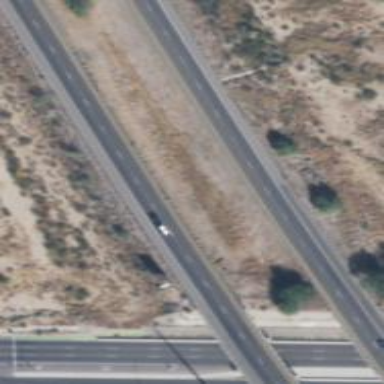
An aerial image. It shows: Motorway.